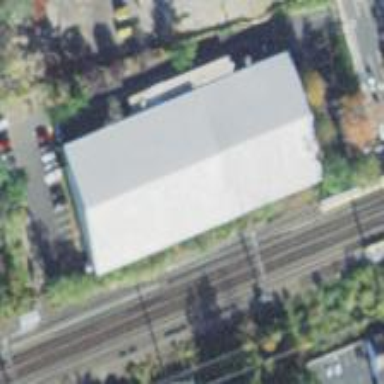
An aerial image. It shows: Part of building is shown in the image.